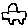
Label: car